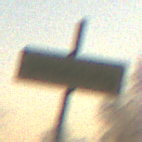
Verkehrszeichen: Umleitungsankuendigung
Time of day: Dawn
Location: Outdoor (Nature)
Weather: Clear
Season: NotSpecified
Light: Natural